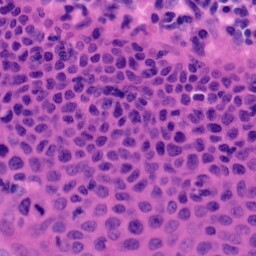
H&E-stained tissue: Tonsil